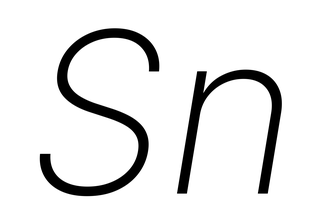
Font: Inter-Italic_ExtraLight_Italic